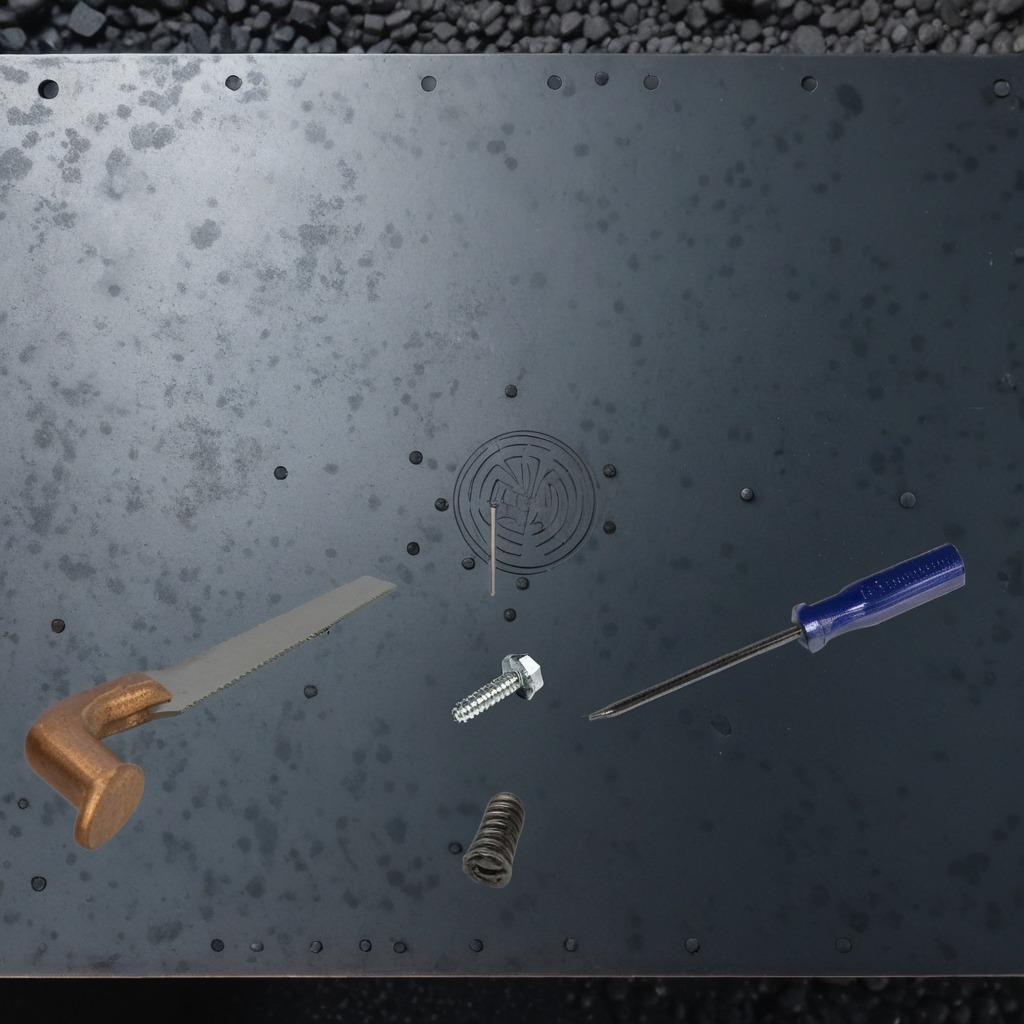
A metal machine screw, an iron nail, a coiled metal spring, a handheld metal saw, and a screwdriver are lying on the cold steel table.